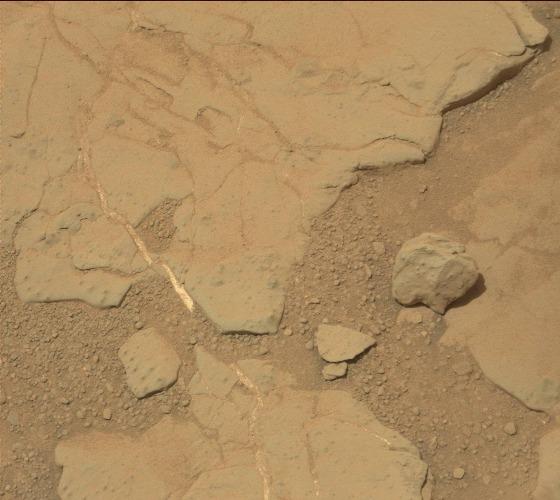
Terrain classes present: Bedrock, Gravel / Sand / Soil, Rock, Shadow